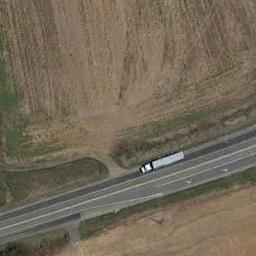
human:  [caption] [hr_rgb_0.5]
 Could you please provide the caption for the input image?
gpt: The freeway is surrounded by a large area of ​​farmland and there is a car on the freeway .

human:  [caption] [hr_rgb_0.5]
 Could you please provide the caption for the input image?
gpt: A straight freeway goes through the wasteland and a white car is driving on the freeway .

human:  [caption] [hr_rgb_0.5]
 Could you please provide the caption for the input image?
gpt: The freeway goes through the bare land with a car .

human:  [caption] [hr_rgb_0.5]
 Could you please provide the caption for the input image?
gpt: Traffic was sparse on the motorway .

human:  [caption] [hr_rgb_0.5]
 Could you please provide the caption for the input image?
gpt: There are bare lawns beside the freeway with one cars .